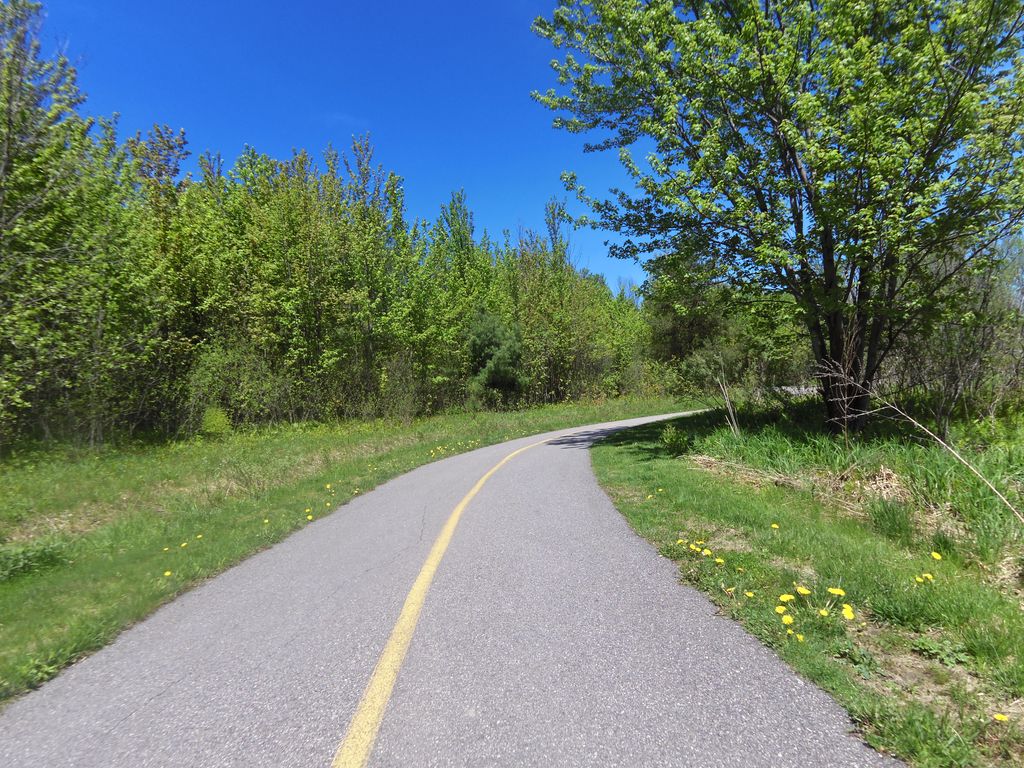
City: ottawa-gatineau